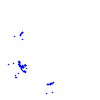
Particle: proton